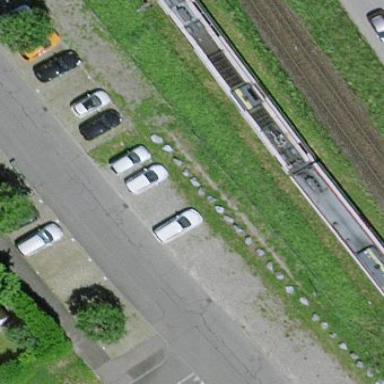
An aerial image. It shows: Street-side parking area with asphalt surface.